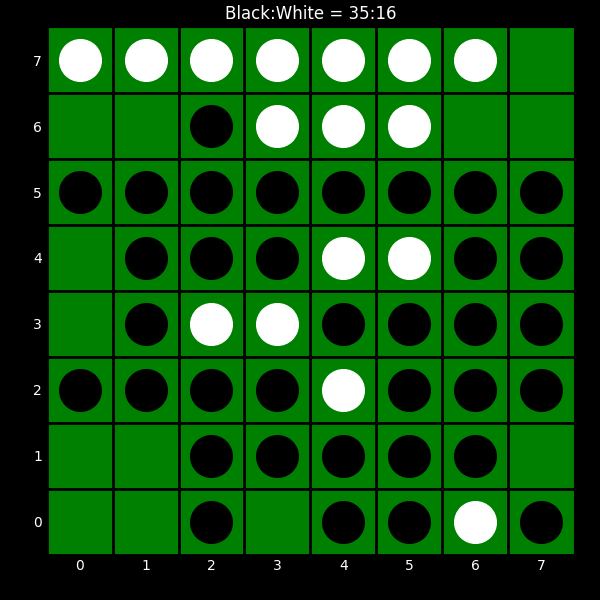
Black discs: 35
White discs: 16